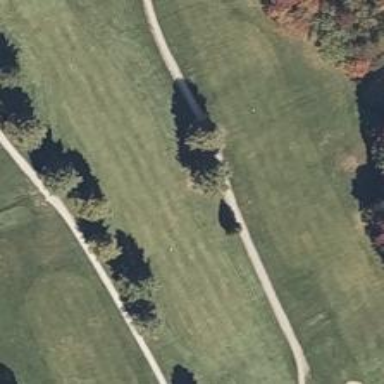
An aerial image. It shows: Golf hole.